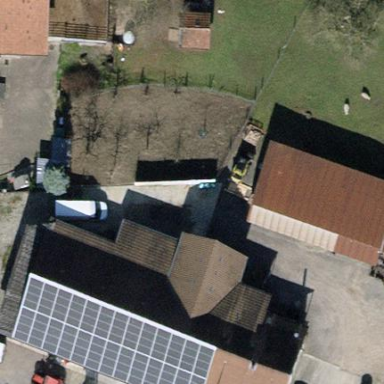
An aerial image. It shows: Gabled roof farm building.